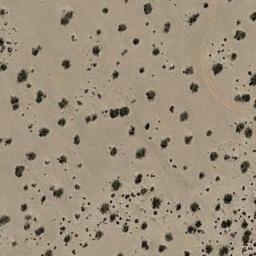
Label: chaparral